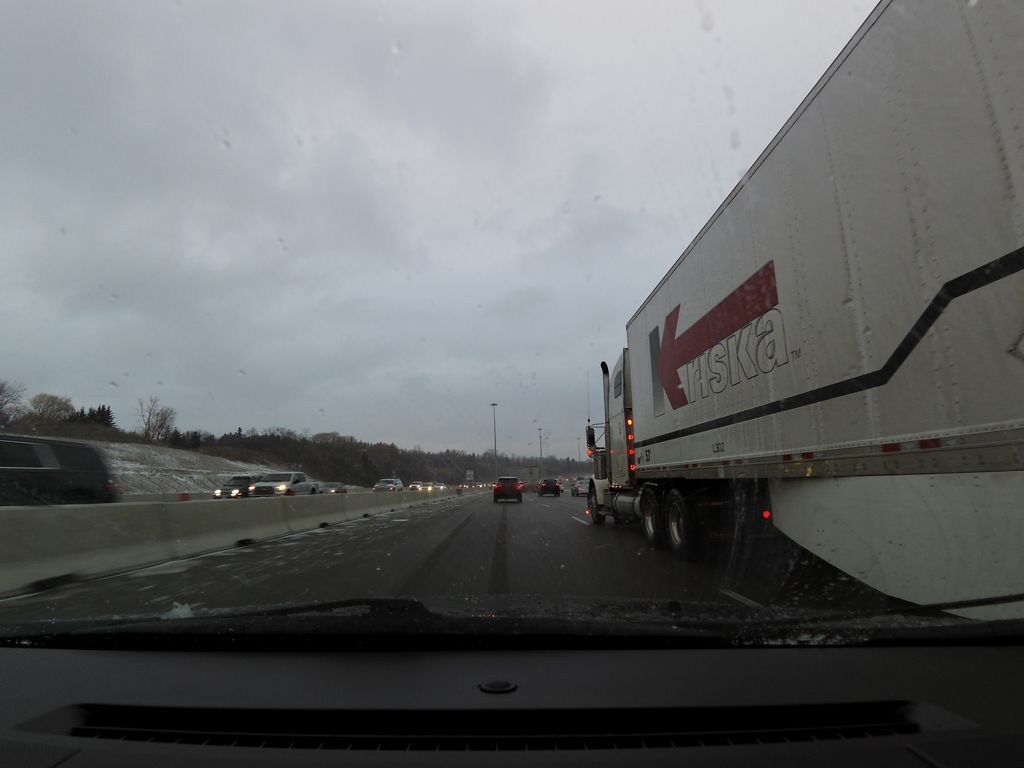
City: kitchener-waterloo